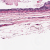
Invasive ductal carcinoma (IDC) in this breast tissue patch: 0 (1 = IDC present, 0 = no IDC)